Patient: sex M, age 45
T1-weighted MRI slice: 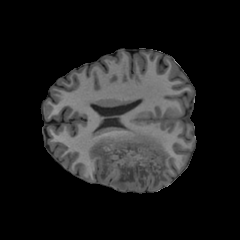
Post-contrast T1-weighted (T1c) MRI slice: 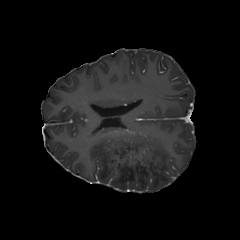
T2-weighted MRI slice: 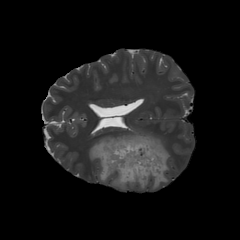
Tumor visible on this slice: yes
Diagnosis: Astrocytoma, IDH-wildtype
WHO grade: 2